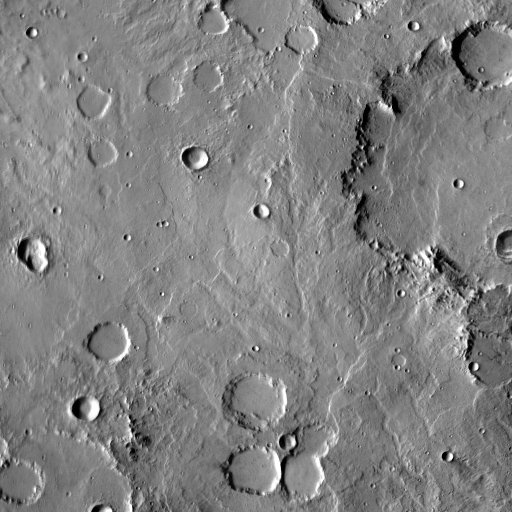
Crater classes present: Background, Other, Buried, Secondary